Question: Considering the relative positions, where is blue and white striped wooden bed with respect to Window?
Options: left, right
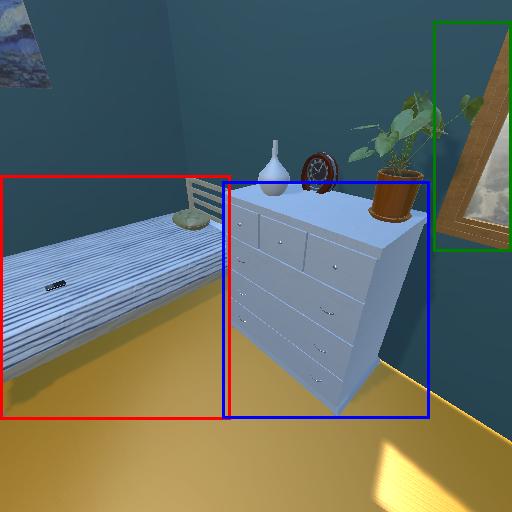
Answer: left